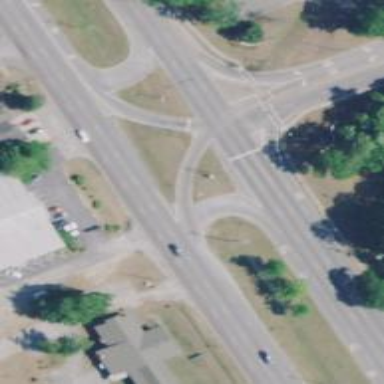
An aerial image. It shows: Trunk link highway.